Question: I'm using Kendo UI MVC Upload control to upload multiple files at once (i.e batch). The documentation is quite clear on what to do, but I'm seeing separate upload requests for each file instead of single upload request for all.
Here's my code for upload control
'''
Html.Kendo().Upload().Name("files")
.TemplateId("fileUploadTemplate")
.Events(e =>
{
e.Upload("onFileUpload");
})
.HtmlAttributes(new { accept = ".xls,.csv" })
.Messages(m => m.Select("Select Files..."))
.Async(a => a.Save("Upload", "Home").AutoUpload(false).Batch(true))
'''
I use kendo template to add 2 more fields (start & end date) against each uploaded file as shown below.

Here's the template code.
'''
<script id="fileUploadTemplate" type="text/x-kendo-template">
#var fileCount = $(".k-file .row").length;#
#var startId = 'PeriodStart_' + fileCount; #
#var endId = 'PeriodEnd_' + fileCount; #
<span class="k-progress"></span>
<div class="row">
<div class="col-md-4">
<span class="k-filename"><strong>#=name#</strong></span>
</div>
<div class="col-md-3 nopadding">
Start: @(Html.Kendo().DatePicker().Name("#=startId#").ToClientTemplate())
</div>
<div class="col-md-3 nopadding">
End: @(Html.Kendo().DatePicker().Name("#=endId#").ToClientTemplate())
</div>
<div class="col-md-1 text-right">
<button type="button" class="k-upload-action"></button>
</div>
</div></script>
'''
Here's the event handling js code which gathers Start & End date for each file and constructs a json object to be sent to the backend along with multiple files.
'''
function onFileUpload(e) {
var fileInfo = getUploadFileMetaData();
var modelAsJson = JSON.stringify(fileInfo);
console.log(modelAsJson);
e.data = {
modelAsJson: modelAsJson
};
}
function getUploadFileMetaData() {
var numOfFiles = $(".k-file .row").length;
var fileInfoArray = [];
for (var i=0; i<numOfFiles;i++){
var fi = {
FileName: $(".k-filename strong")[i].innerText, //Filename is required as is since it'll be our key
PeriodStart: $("#PeriodStart_" + i).data('kendoDatePicker').value(),
PeriodEnd: $("#PeriodEnd_" + i).data('kendoDatePicker').value()
}
fileInfoArray[i] = fi;
}
return fileInfoArray;
}
'''
So if I select 2 files to be uploaded I will see 2 different requests fired to the Controller Action instead of 1. I'm sure I'm not seeing something straight forward and appreciate any show and tell.
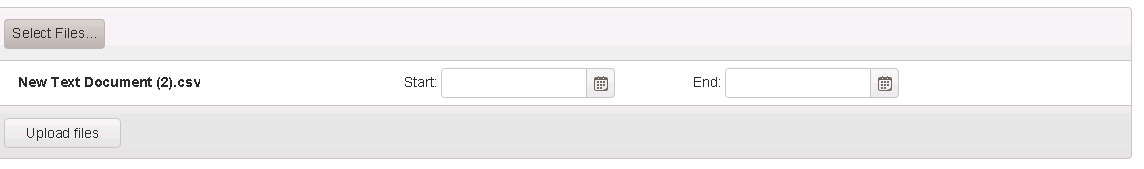
Answer: I've found the answer by cross posting in Telerik Forum.
Apparently this is not possible to do. The batch mode of operation is only possible when user selects multiple files at one go (Ctrl + Select), not when she selects them one after the other by clicking the select files button multiple times. Putting it in another way batch mode is possible, only when the upload control has 1 line item - be it 1 or more files.
More details here - <URL>